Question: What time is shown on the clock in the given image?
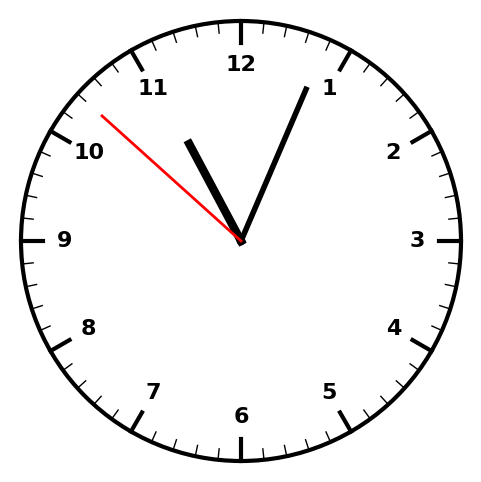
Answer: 11:03:52